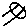
Label: circle